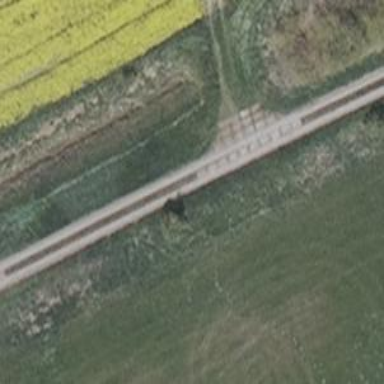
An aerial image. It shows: Passing place on the road.